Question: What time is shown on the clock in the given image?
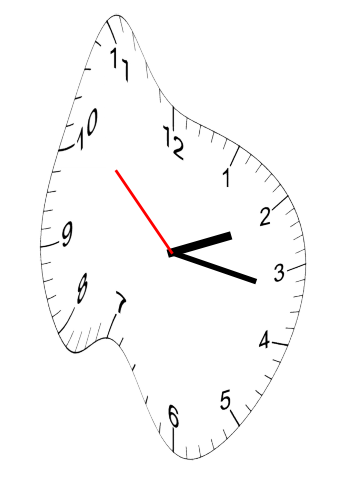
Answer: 02:16:52